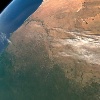
Label: land